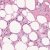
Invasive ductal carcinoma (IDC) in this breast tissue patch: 0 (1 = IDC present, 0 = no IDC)